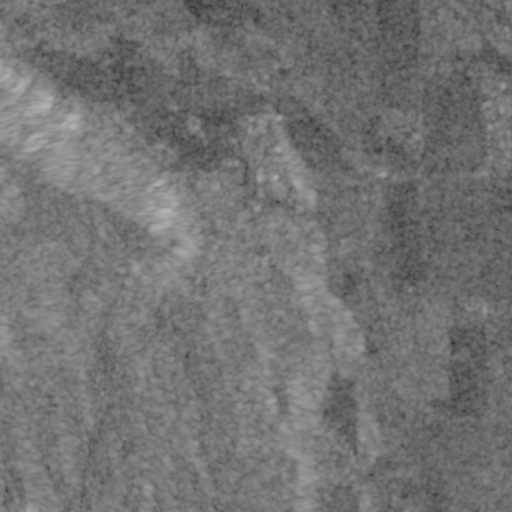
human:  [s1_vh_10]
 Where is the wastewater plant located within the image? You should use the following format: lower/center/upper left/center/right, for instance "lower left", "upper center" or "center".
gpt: The wastewater plant is located in the upper right of the image.
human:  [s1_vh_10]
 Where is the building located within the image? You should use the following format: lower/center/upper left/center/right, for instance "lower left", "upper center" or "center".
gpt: The building is located in the upper right of the image.
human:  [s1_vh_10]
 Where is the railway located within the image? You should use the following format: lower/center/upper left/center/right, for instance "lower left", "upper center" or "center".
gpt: The railway is located in the upper of the image.
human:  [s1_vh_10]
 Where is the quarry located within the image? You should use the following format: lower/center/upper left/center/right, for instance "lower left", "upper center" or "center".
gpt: There is no quarry in the image.

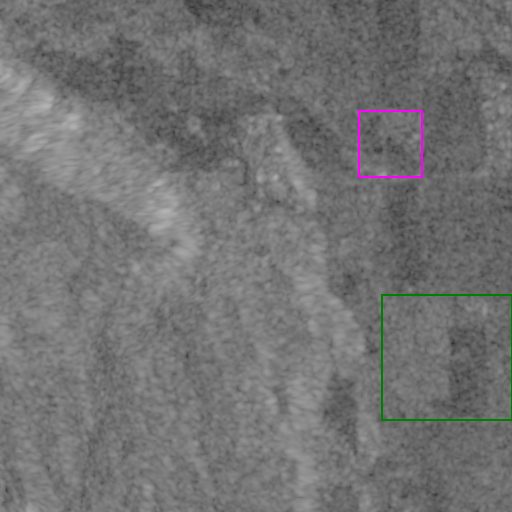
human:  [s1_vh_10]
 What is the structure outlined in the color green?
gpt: The structure outlined in green is a crop field.
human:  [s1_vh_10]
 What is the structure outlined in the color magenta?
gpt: The structure outlined in magenta is a wastewater plant.
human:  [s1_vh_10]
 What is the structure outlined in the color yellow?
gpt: There is no yellow outline.